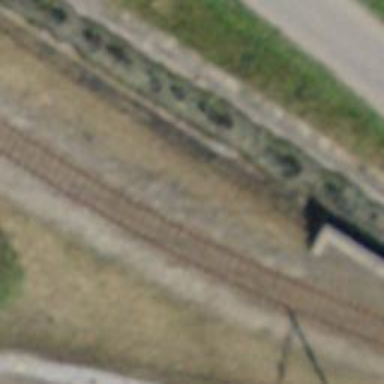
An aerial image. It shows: Single-track spur railway line.